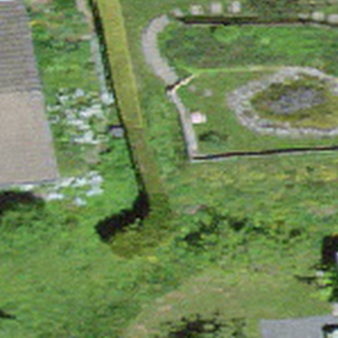
Label: other